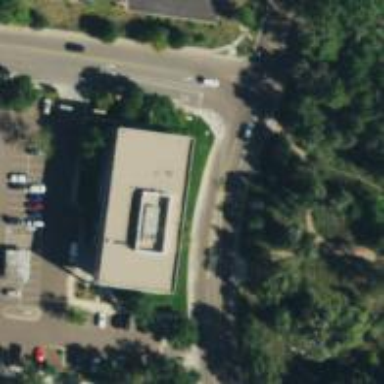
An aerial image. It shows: Parking area.